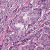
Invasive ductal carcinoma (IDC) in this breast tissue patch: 1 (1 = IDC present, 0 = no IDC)